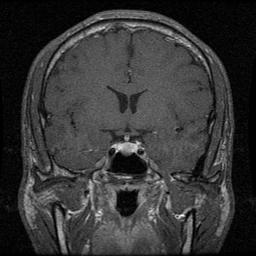
Label: pituitary